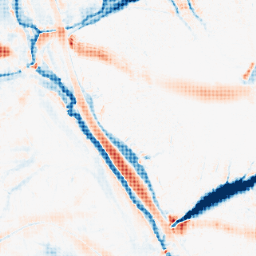
Category: morphological
Decomposition family: morphological_ellipse
Decomposition parameters: operation: average
width: 30
height: 20
Upsampling method: sinc_hamming
Upsampling parameters: scale: 4
kernel_size: 4
Upsampling scale: 4